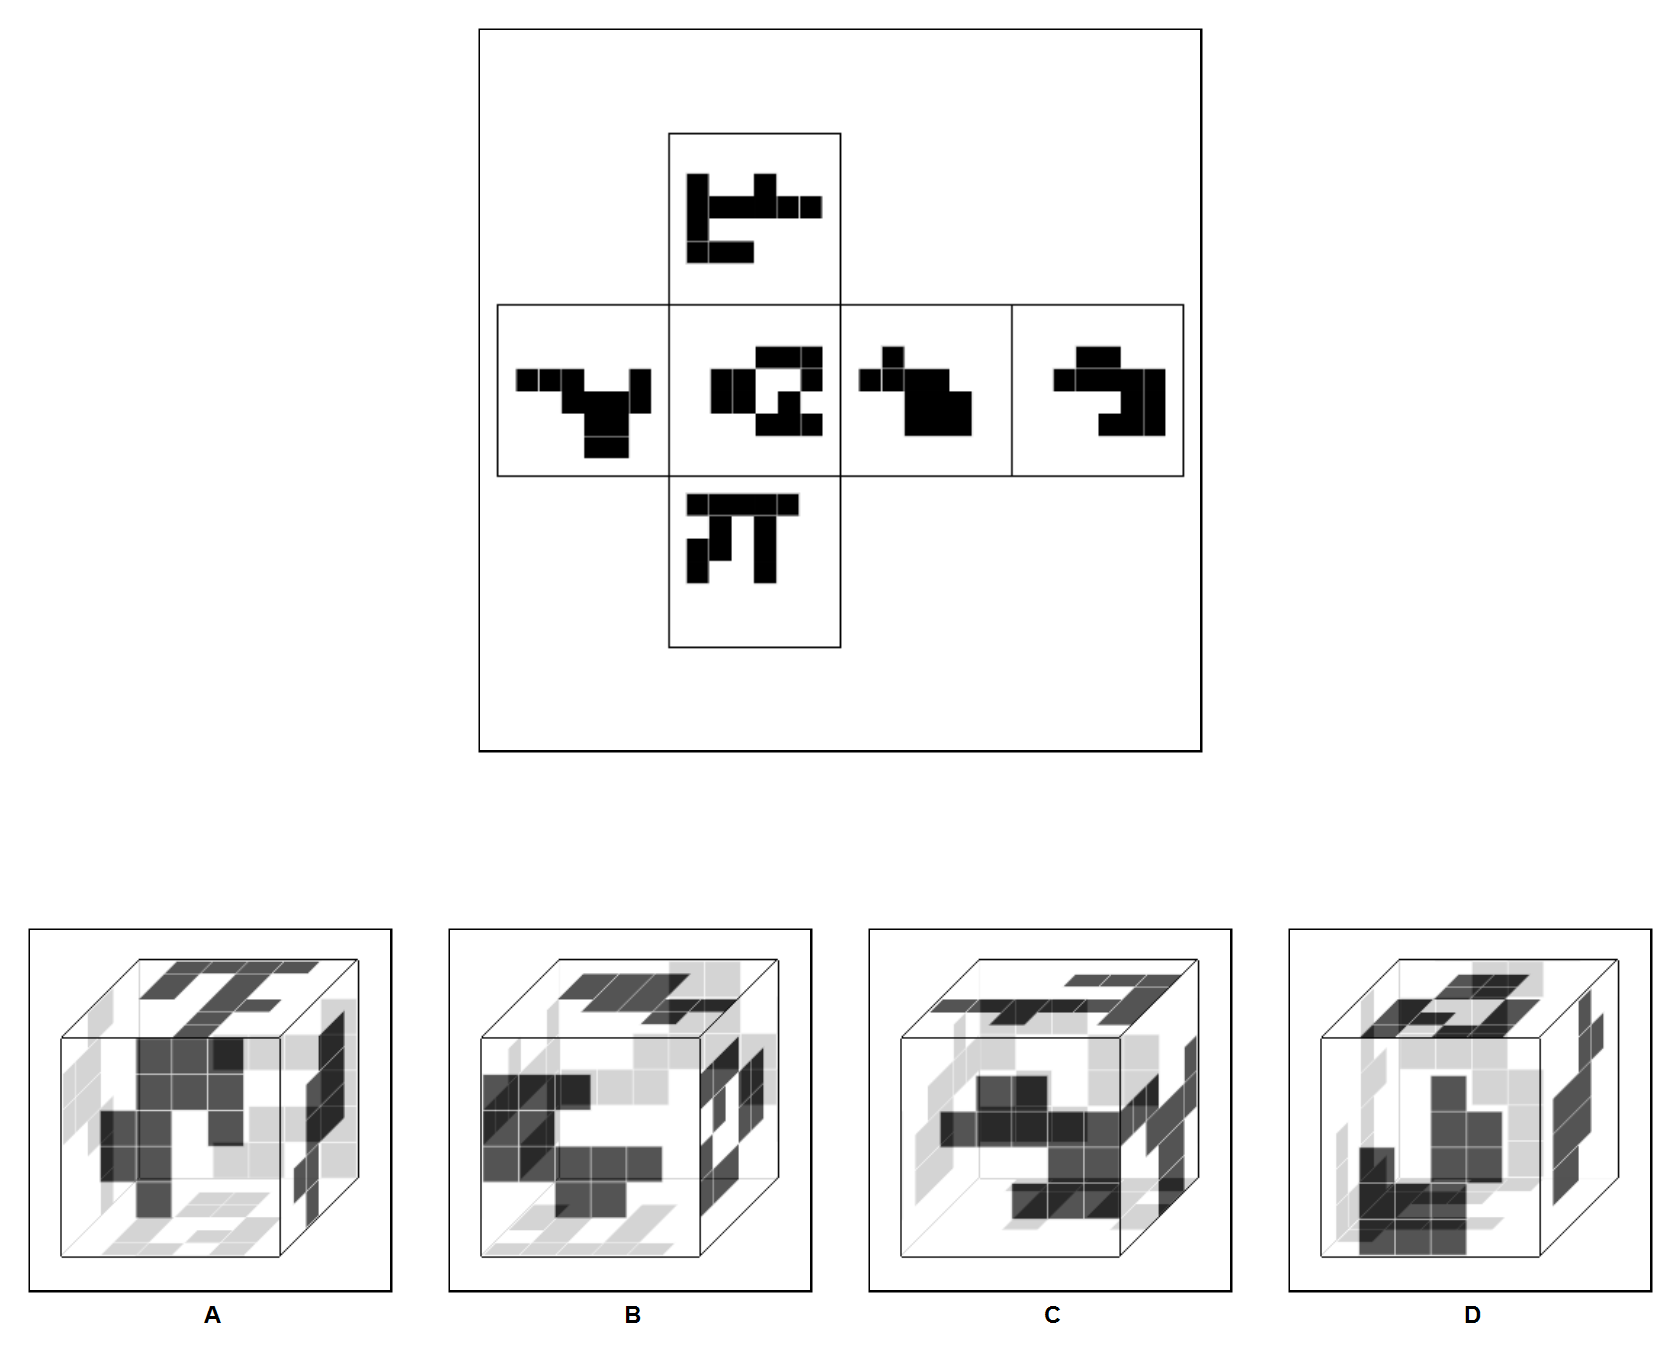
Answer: C